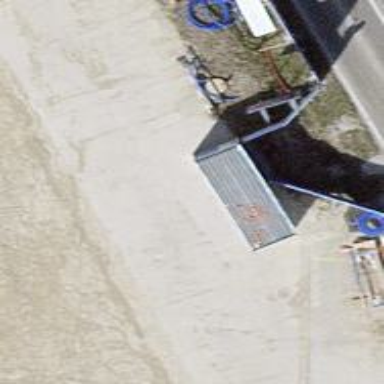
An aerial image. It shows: Lift gate barrier.